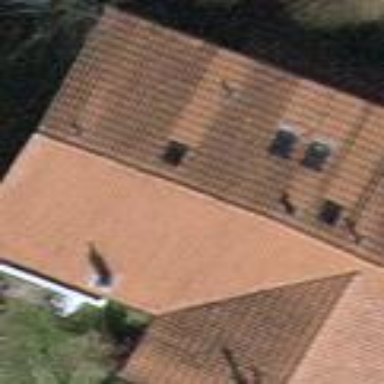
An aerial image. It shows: Terrace building.